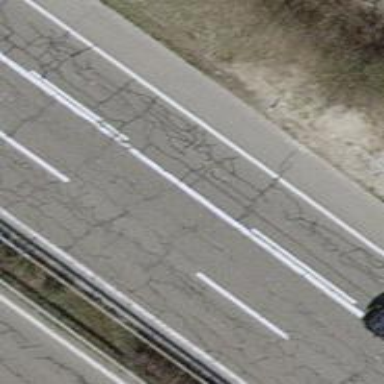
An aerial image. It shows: Asphalt motorway.